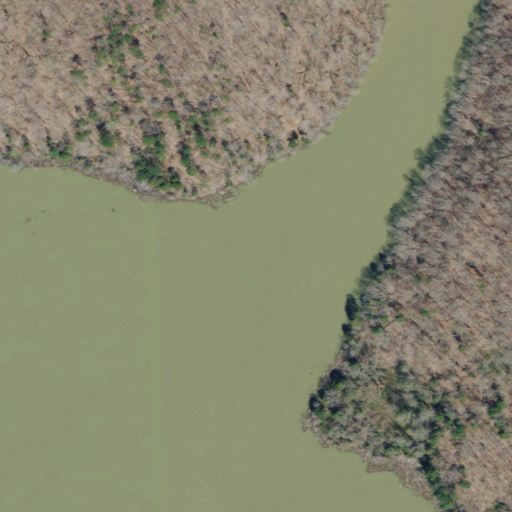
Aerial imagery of valley in Tennessee named Williams Hollow containing open water, deciduous forest, grassland, barren land, mixed forest, and pasture